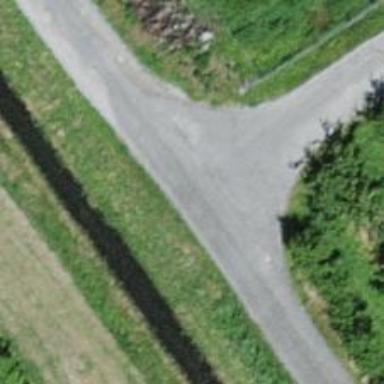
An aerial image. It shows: Gravel track.